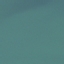
Label: SeaLake